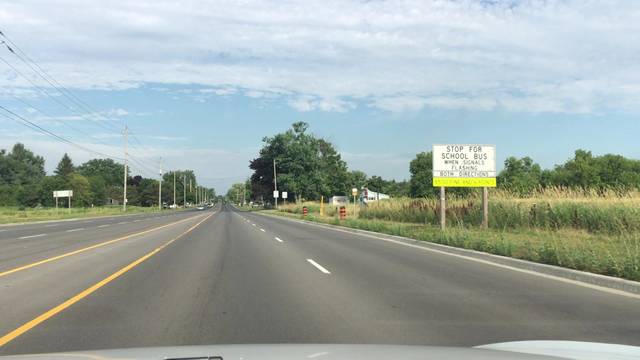
Region: Canada
Coordinates: 43.911, -78.725